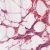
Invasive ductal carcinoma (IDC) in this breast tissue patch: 0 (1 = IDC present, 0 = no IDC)